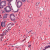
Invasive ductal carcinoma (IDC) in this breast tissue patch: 0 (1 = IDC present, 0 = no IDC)